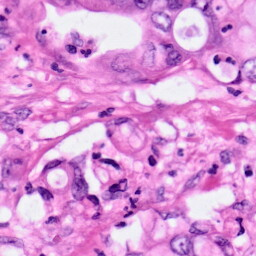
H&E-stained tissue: Pancreatic